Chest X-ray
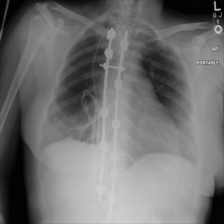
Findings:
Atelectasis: negative
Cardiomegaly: negative
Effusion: negative
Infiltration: negative
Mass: negative
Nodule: negative
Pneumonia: negative
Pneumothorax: negative
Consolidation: negative
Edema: negative
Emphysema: negative
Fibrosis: negative
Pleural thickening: negative
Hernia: negative